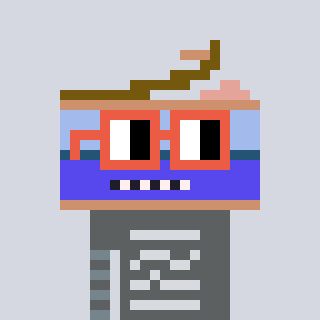
a pixel art character with square orange glasses, a canned ham-shaped head and a darkbrown-colored body on a cool background